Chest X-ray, PA view. Patient: 72 years old, sex M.
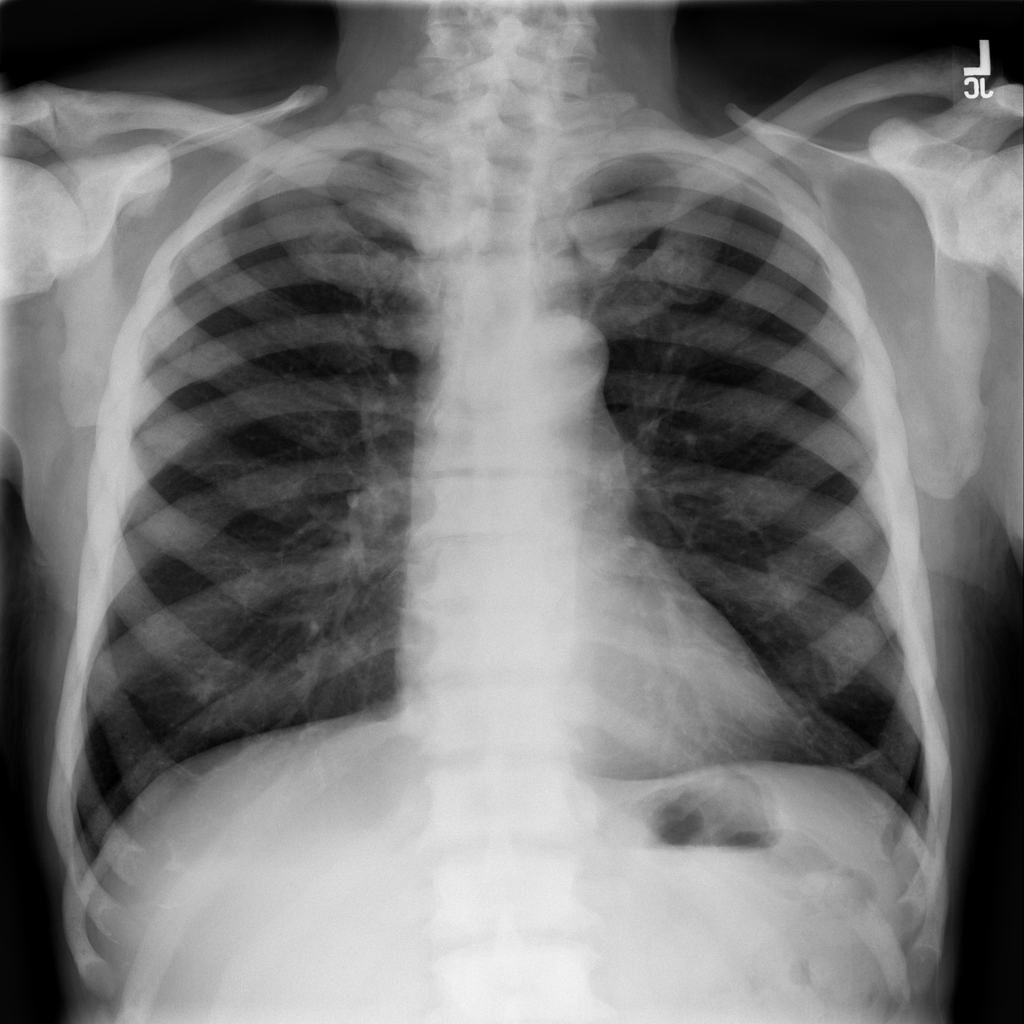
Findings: Emphysema